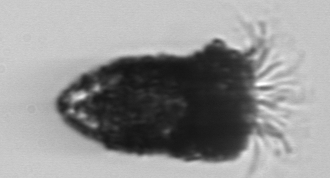
Label: Stenosemella_pacifica